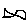
Label: fish